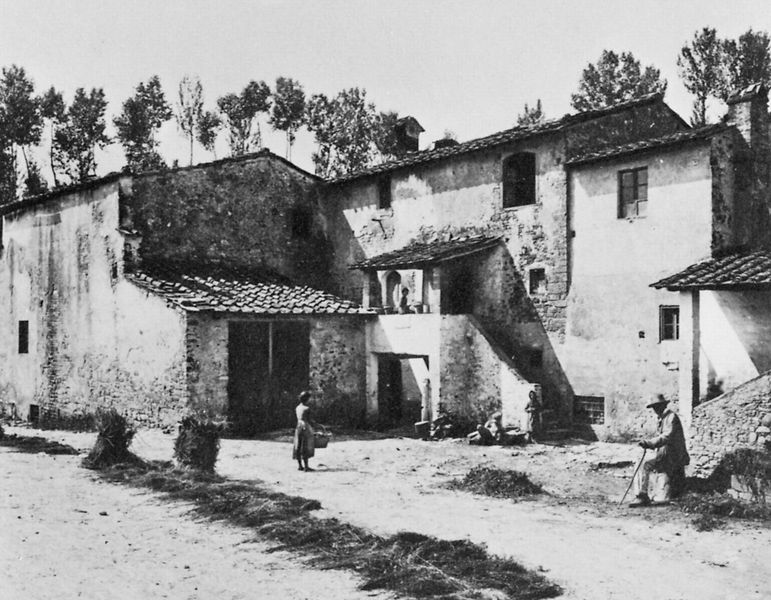
Titel: Bauernhaus, Chianti
Künstler: Gebrüder Alinari
Schlagwörter: baum, blätter, himmel, laub, mann, schatten, weiß, bäume, frauen, landschaft, mädchen, sitzen, fenster, frankreich, frau, grau, hut, kleid, licht, schwarz, straße, stroh, tür, dach, gebäude, gras, haus, weg, wiese, rock, alt, anzug, alte, architektur, arm, halten, stehen, tragen, feld, häuser, einsam, sonne, land, kind, arbeit, bauern, dachziegel, kamin, kinder, stock, balkon, schürze, terrasse, magd, sommer, ansicht, fassade, italien, ort, süden, beobachten, stab, bündel, ernte, feldarbeit, garben, heu, hitze, dorf, dächer, mauer, ziegel, bauernhof, hof, treppe, sprechen, korb, aufgang, stufen, bauer, tor, anbau, foto, fotografie, photographie, wände, eingang, ruine, greis, scheune, fensterrahmen, schwarz-weiß, spazierstock, photo, ziegeln, bröckeln, putz, gut, gutshof, mauern, landhaus, wanderer, gebunden, bauernhaus, stall, ziegeldach, etagen, kellerfenster, mediterran, wanderstab, zuschauen, vordach, armut, stockwerke, aufnahme, schindeln, schindel, fesnter, südländisch, pultdach, satteldach, fester, südlich, landgut, wäschekorb, campagna, mediteran, garbe, korp, abgebrökelt, heugarbe, griechland, arhcitekru